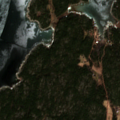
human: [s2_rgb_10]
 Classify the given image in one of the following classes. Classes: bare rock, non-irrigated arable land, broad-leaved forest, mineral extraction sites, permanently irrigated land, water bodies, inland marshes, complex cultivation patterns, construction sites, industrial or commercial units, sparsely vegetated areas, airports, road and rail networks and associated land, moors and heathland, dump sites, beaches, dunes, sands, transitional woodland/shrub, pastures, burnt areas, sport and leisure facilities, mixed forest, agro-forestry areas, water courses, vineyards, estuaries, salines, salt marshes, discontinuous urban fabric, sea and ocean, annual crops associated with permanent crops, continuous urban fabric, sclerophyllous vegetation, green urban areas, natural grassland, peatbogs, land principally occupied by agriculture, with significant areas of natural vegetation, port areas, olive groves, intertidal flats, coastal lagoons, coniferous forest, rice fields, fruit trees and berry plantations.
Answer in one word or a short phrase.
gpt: coniferous forest, mixed forest, sea and ocean